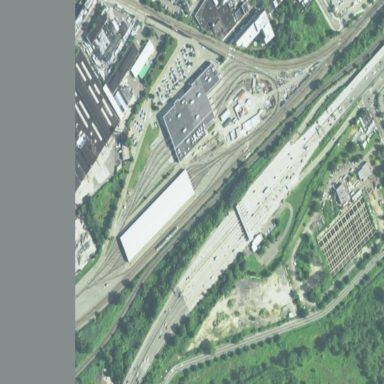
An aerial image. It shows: Railway area.